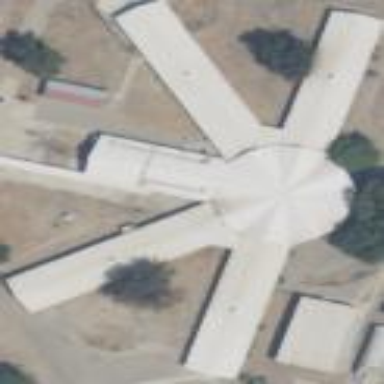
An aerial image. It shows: Prison building.